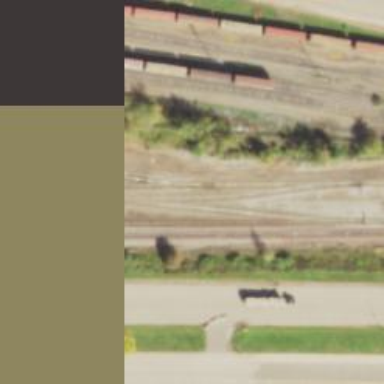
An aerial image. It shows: Railway yard with one track in service.